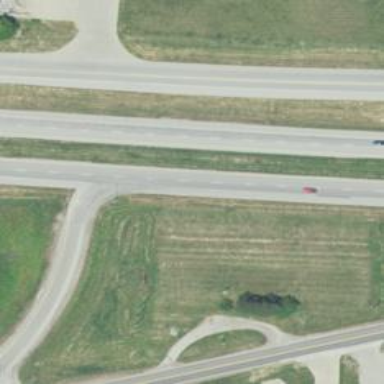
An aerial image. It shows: Expressway with asphalt surface categorized as trunk highway.